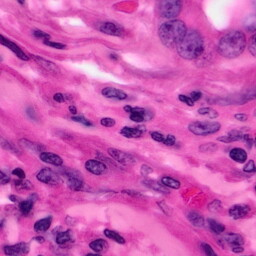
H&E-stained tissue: Pancreatic